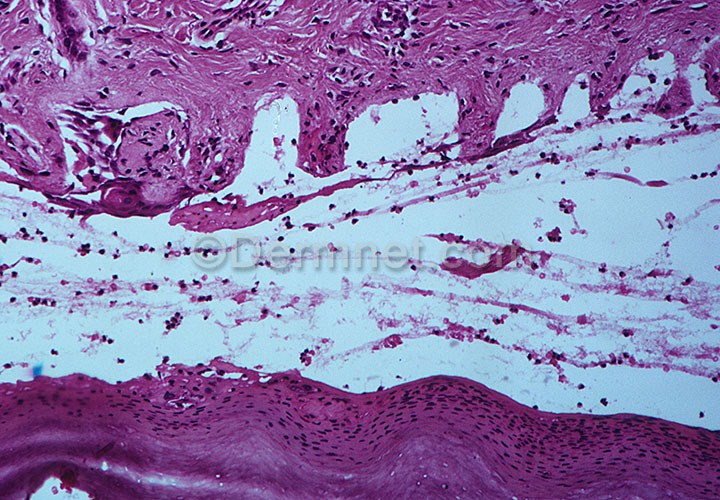
Disease: Light Diseases and Disorders of Pigmentation